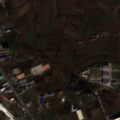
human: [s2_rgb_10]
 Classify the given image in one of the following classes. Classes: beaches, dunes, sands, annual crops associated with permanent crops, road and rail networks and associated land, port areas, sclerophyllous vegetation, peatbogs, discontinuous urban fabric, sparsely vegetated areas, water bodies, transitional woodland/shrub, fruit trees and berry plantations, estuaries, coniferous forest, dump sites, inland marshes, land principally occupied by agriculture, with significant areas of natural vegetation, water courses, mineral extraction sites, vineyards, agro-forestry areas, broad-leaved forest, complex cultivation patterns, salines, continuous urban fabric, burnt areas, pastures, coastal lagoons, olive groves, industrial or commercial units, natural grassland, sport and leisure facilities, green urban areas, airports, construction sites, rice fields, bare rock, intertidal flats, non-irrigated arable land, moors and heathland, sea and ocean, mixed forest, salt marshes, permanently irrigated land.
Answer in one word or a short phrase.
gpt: industrial or commercial units, non-irrigated arable land, pastures, complex cultivation patterns